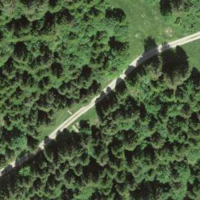
EUNIS habitat code: 44
Species observed at this site:
Clinopodium vulgare